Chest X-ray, PA view. Patient: 40 years old, sex F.
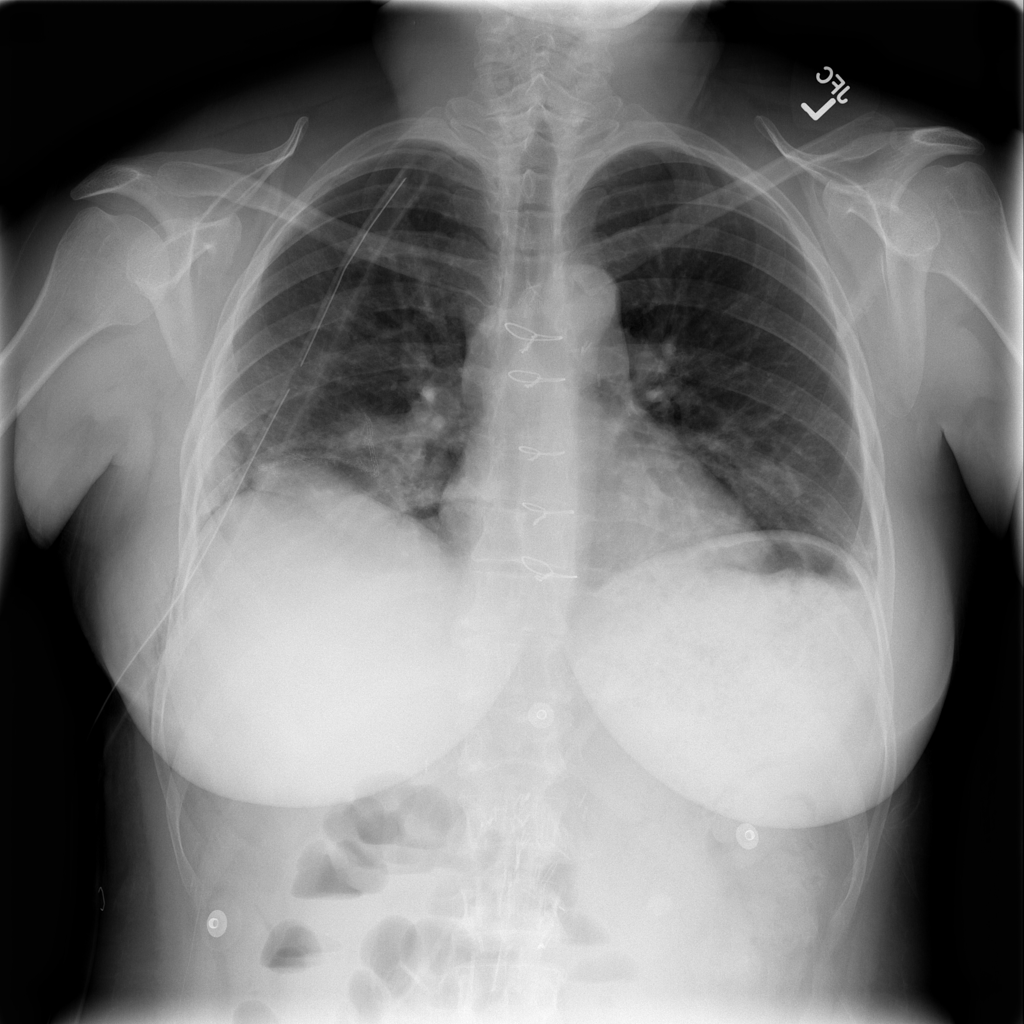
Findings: Atelectasis, Infiltration, Pneumothorax